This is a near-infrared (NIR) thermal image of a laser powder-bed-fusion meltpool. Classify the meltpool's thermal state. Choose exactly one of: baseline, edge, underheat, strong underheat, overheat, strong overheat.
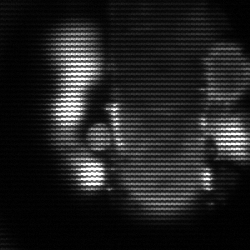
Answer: strong underheat